Question: I've built an app using DurandalJS - though I don't know if the framework is relevant here. In Firefox and Chrome, if I click around the dark blue boxes (folders), the performance degrades quickly and I'm not sure why. Every new folder I click on takes progressively longer to open - I can see it happening after about 20-30 folders are opened.
These folders are not being cached, and should be based on a singleton viewModel:
'''
define(['services/dataservice', 'durandal/plugins/router', 'durandal/app', 'services/hub', 'viewmodels/setVm', 'viewmodels/folderVm'],
function (dataservice, router, app, hub, SetViewModel, FolderViewModel) {
// define vm
return vm;
}
'''
In the FF profiler, I see something like this:

I'm not sure if this is meaningful to those of you more familiar with profiling, but I cannot for the life of me figure out why this performance degradation would be occurring.
The memory profile in chrome shows a max memory consumption of about 45 MB, yet the time I have to wait for the page to draw does get progressively worse.
The live site is here:
<URL>
Any idea why this would be happening?
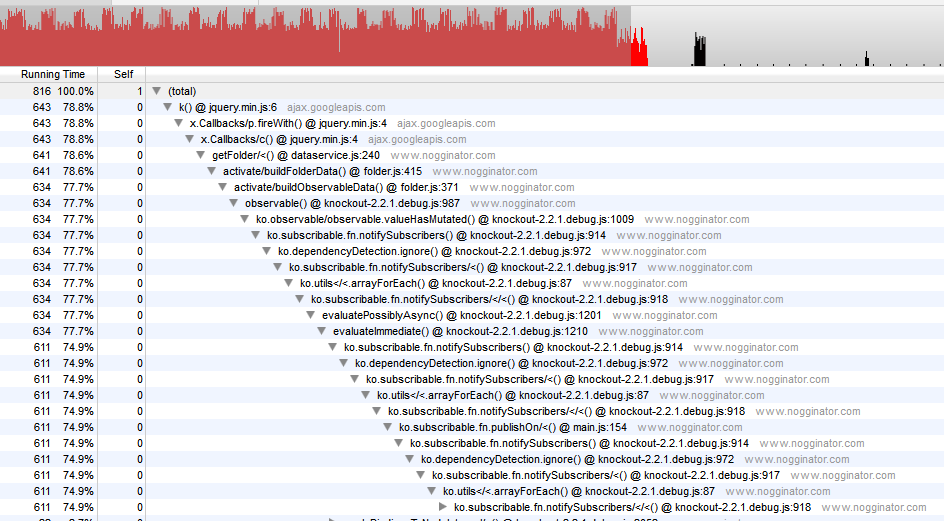
Answer: So the problem ended up being that too much stuff was in the 'shell' viewmodel, stopping garbage collection from reclaiming it. Splitting it into several pieces made a significant performance impact.
Shell was split into
- 'authentication'- 'sidebar'- 'menu'-